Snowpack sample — Loveland Pass, Silver Plume, Colorado, USA (1/12/25, 11:40 AM MST)
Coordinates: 39.66, -105.88
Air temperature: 7 °F
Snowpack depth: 140 cm
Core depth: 10 cm
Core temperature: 41 °F
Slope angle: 11°, slope face: 30°
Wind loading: high
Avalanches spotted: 2
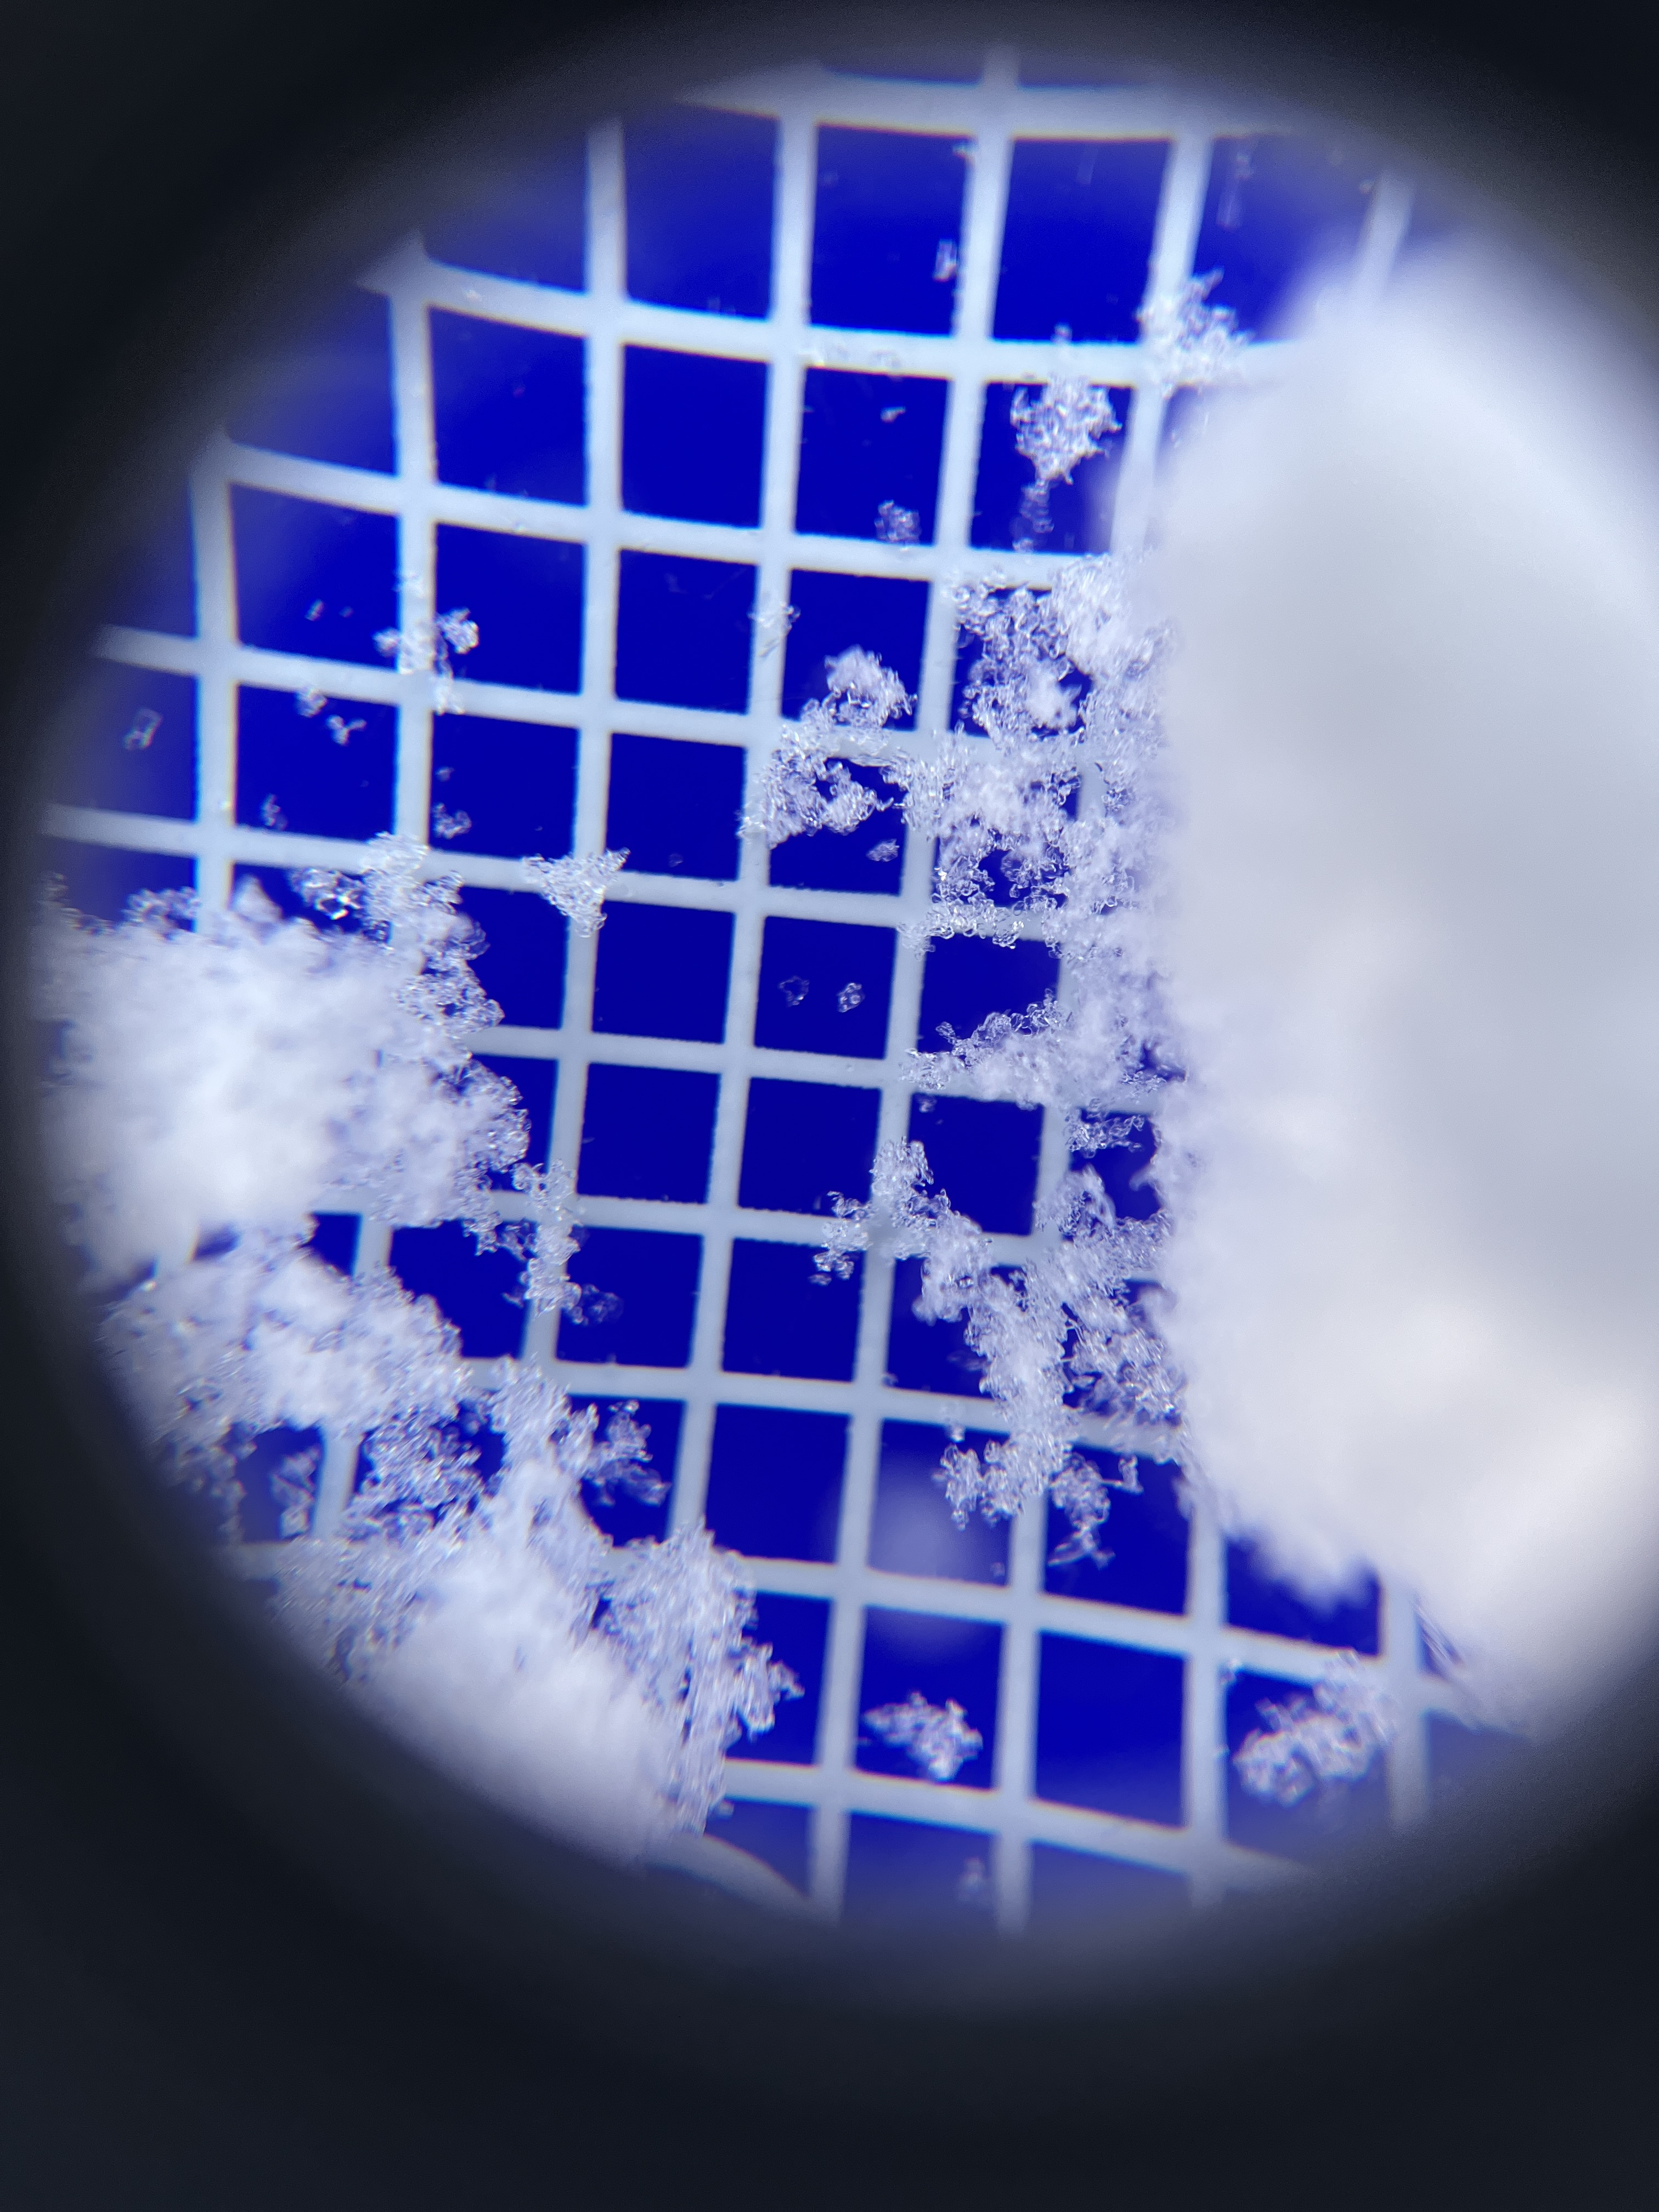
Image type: magnified_profile
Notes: Pilot using slightly modified coring method that took too large segment for snow profile picturing, advised not to use in higher level models. Two avalanche on south face nearby, partially cloudy with light snow in the last 24 hours. Lots of wind loading on eastern features.